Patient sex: F
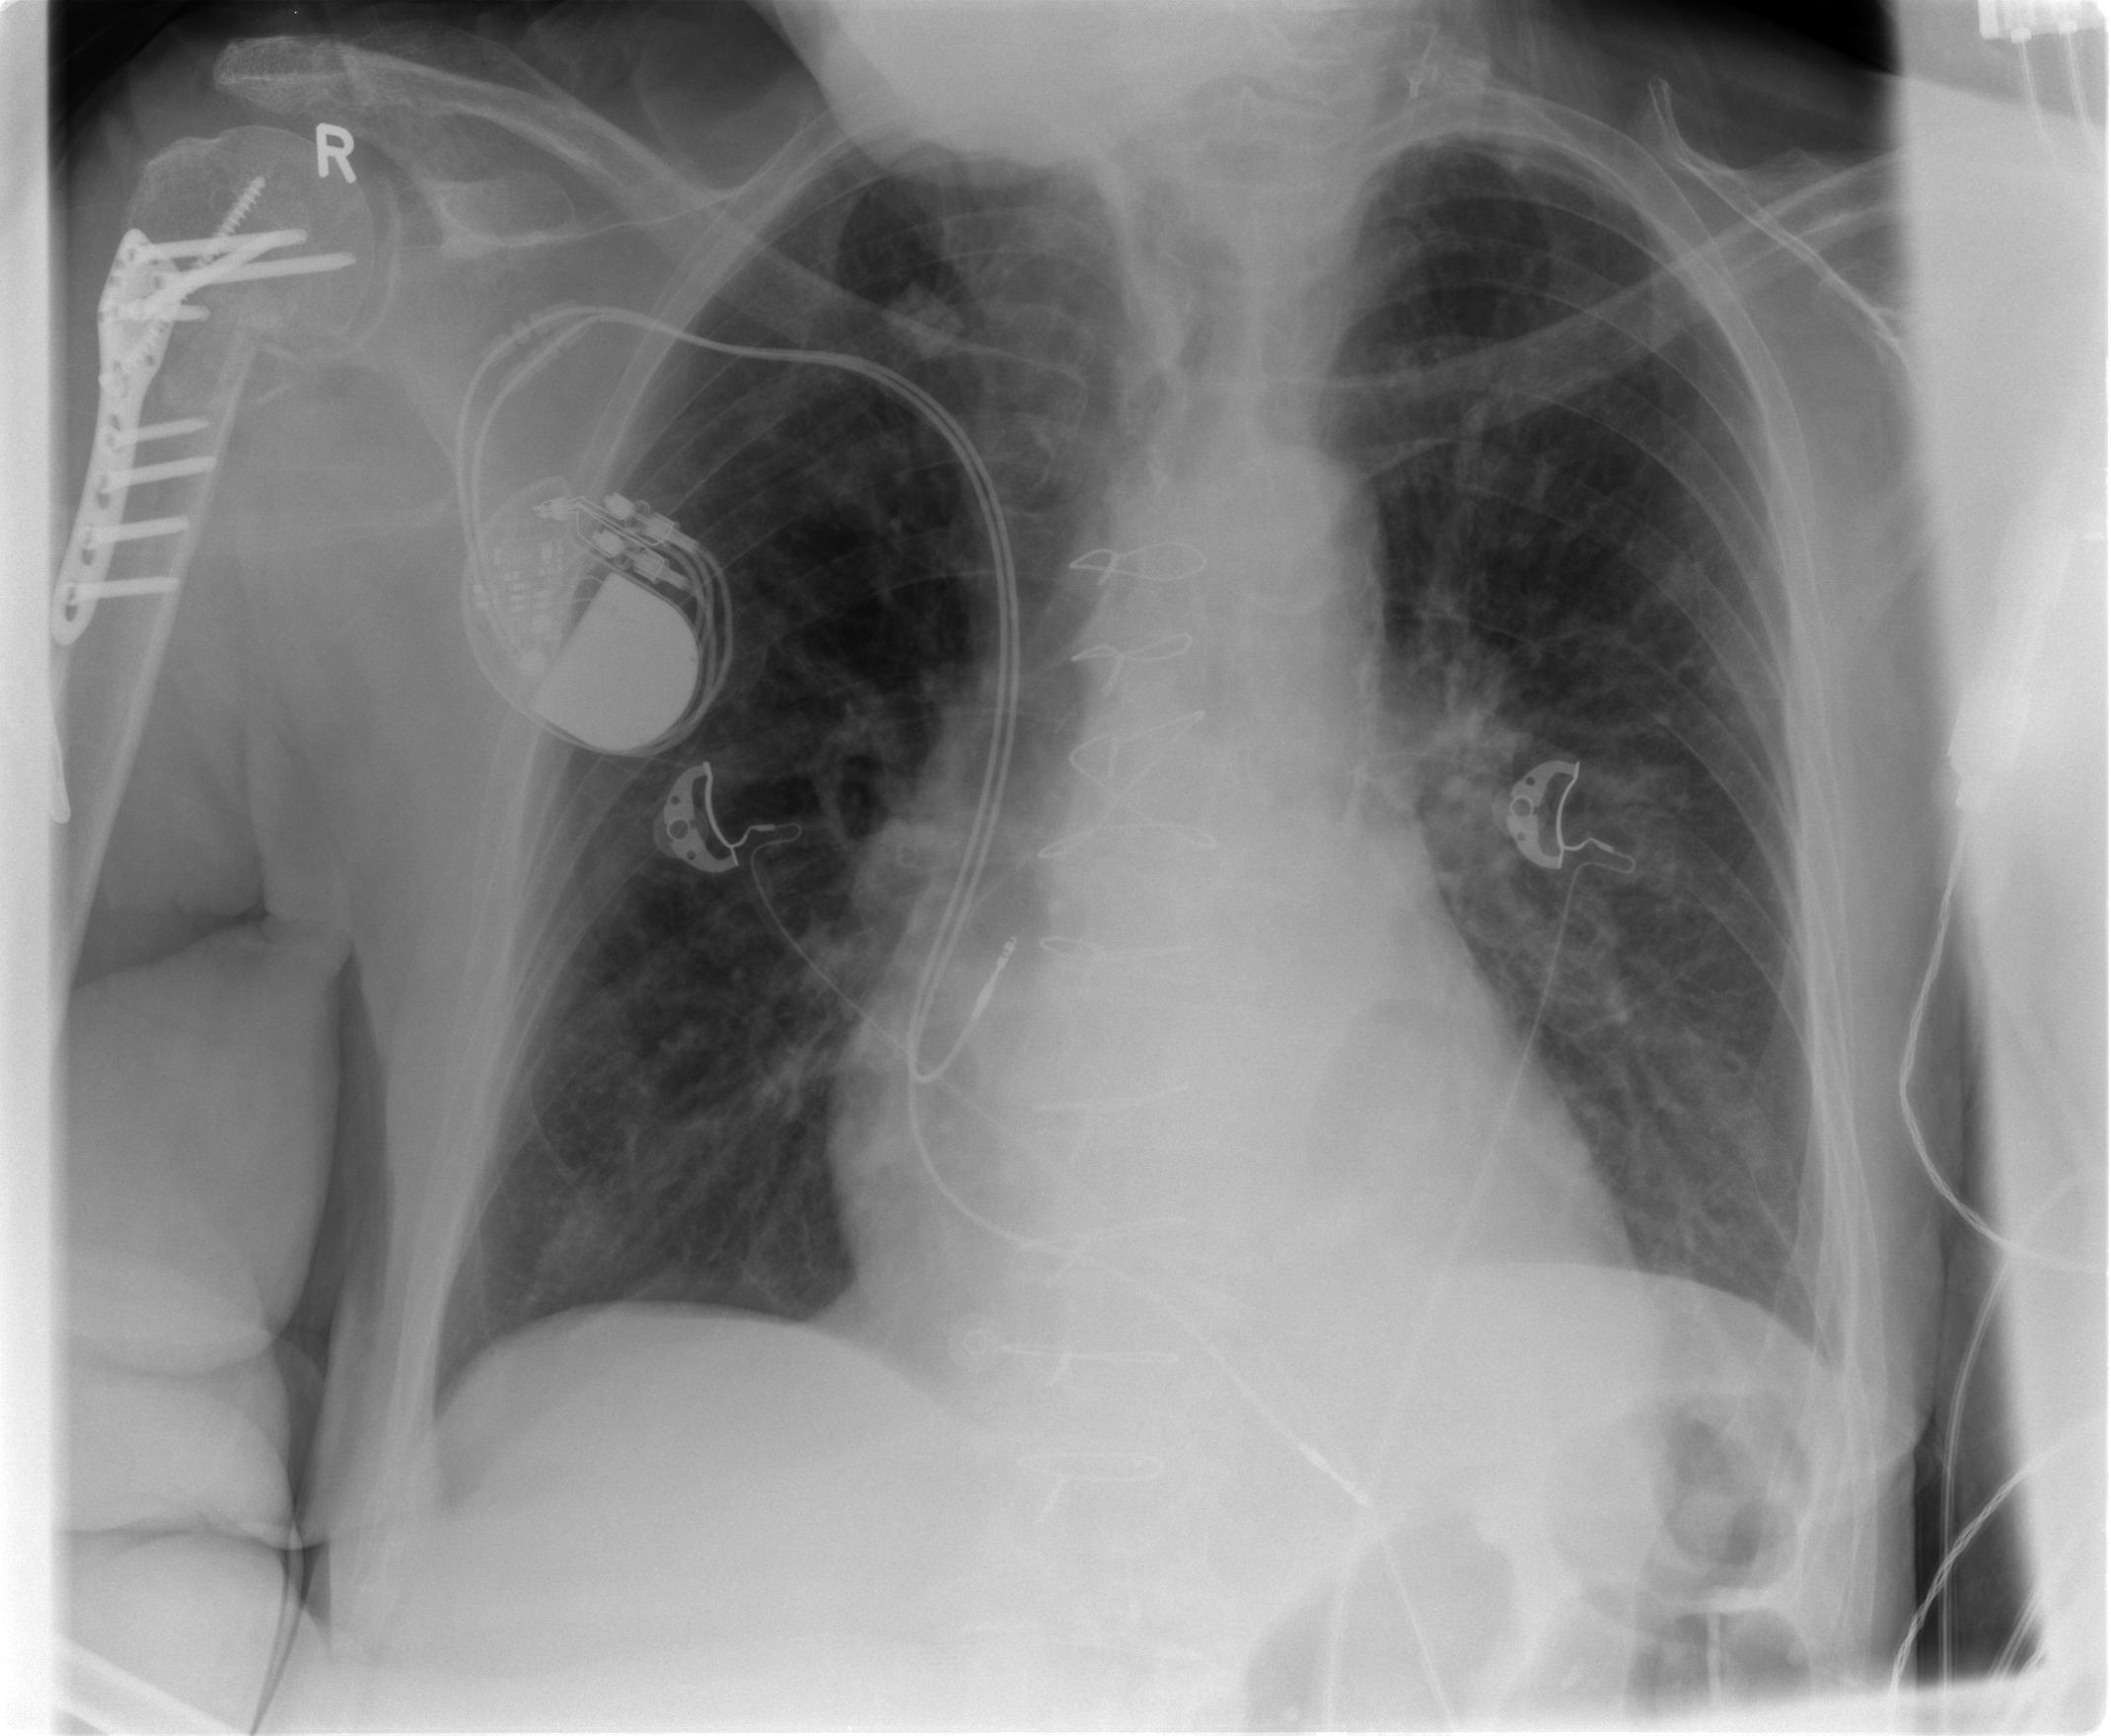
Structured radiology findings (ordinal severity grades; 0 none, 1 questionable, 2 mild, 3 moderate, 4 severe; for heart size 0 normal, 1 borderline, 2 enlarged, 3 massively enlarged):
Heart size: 2
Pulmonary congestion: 2
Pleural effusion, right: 0
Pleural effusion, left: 0
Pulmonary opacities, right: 0
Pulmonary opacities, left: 0
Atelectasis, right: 0
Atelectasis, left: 0